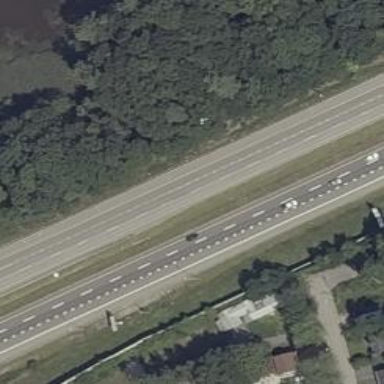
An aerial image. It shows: Motorway junction.